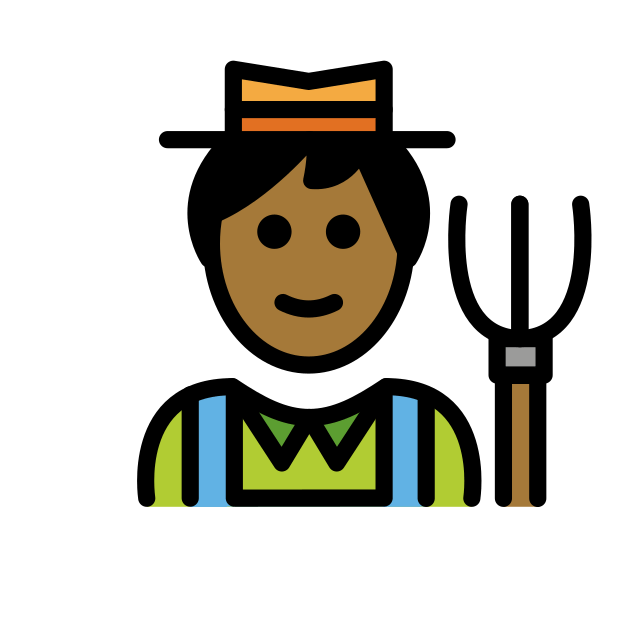
man farmer: medium-dark skin tone